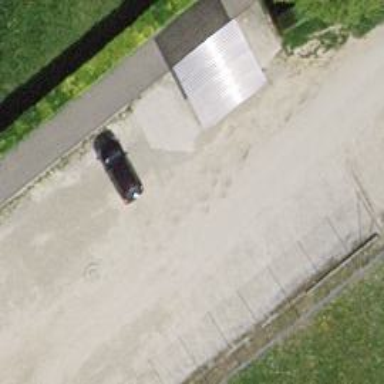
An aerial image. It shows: Footway with fine gravel surface.